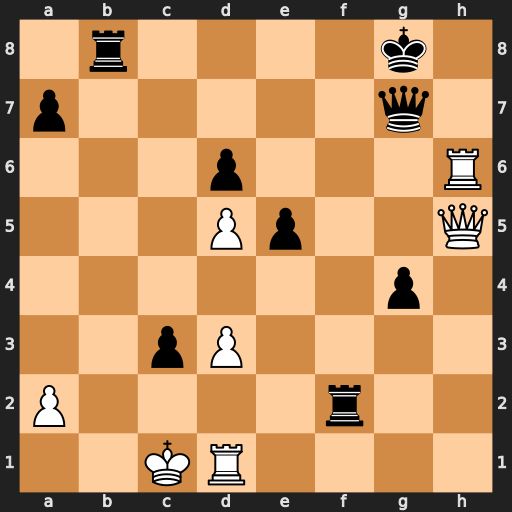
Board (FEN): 1r4k1/p5q1/3p3R/3Pp2Q/6p1/2pP4/P4r2/2KR4
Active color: w
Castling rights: -
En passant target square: -
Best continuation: Rg6 Rbb2 Rxg7+ Kxg7 Qxg4+ Kf8 Qc8+